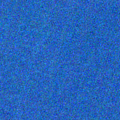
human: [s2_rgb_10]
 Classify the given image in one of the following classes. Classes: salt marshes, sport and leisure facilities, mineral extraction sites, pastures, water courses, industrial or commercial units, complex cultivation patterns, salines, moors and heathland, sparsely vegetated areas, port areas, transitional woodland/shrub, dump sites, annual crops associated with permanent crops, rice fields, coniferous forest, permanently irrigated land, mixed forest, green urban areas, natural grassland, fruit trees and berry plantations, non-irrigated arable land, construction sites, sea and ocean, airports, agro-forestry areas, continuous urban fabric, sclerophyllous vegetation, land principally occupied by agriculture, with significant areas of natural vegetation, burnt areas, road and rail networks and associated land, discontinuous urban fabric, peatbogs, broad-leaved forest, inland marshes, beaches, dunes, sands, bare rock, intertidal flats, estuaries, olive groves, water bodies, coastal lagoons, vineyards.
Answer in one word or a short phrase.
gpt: sea and ocean